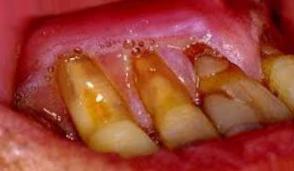
Condition: Tooth Discoloration